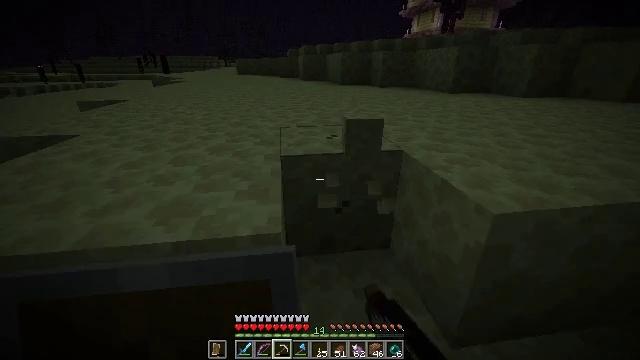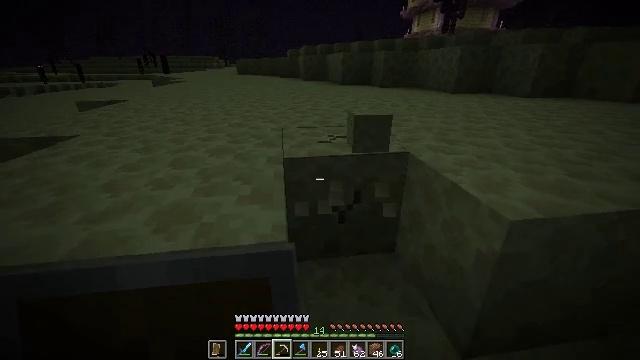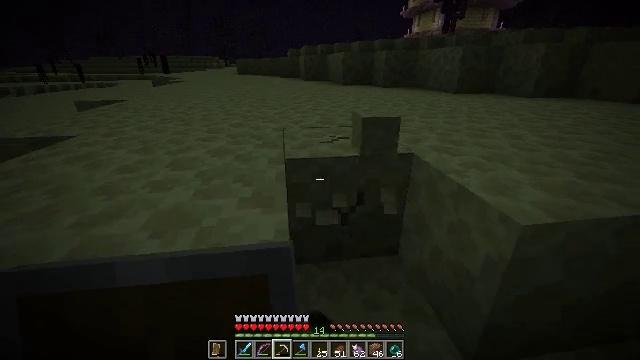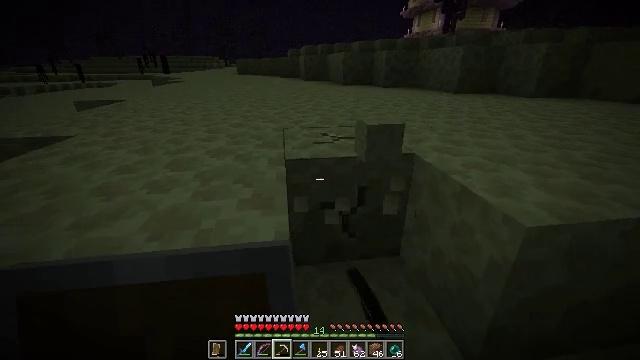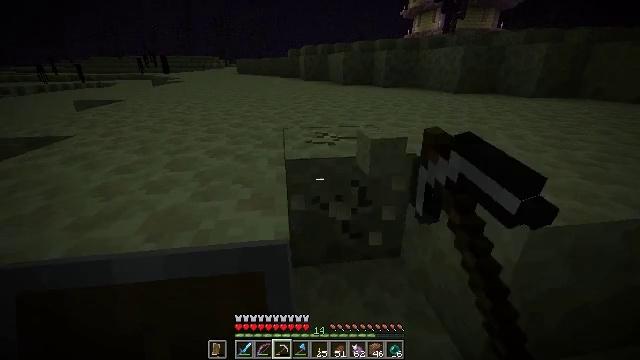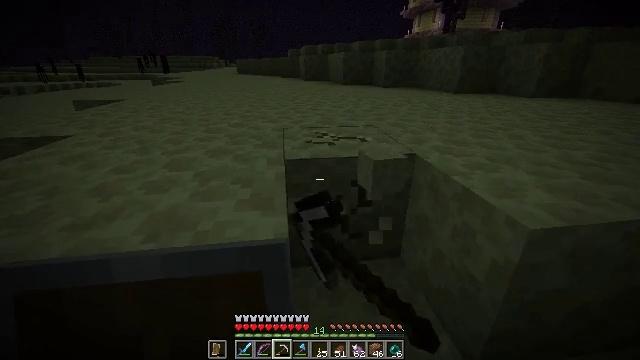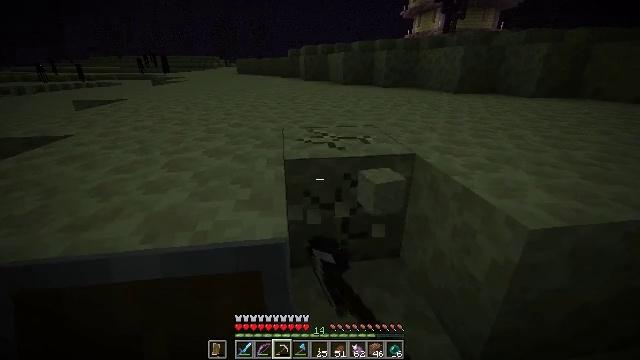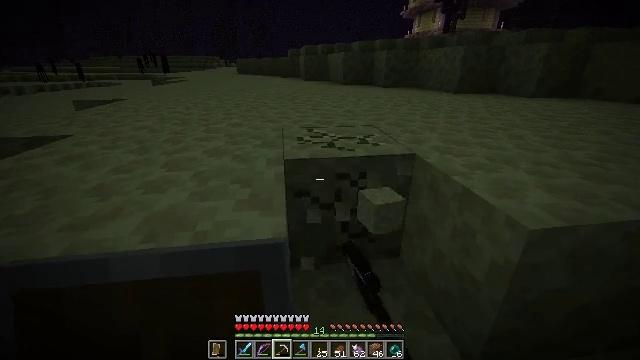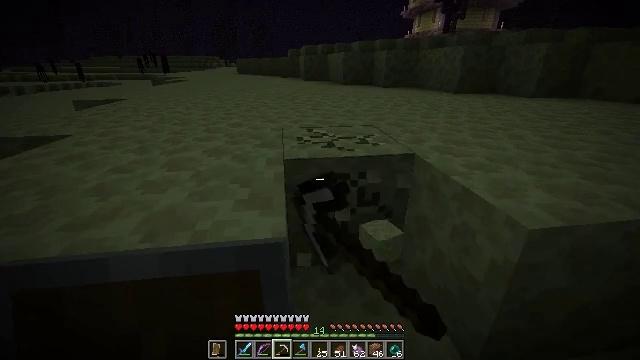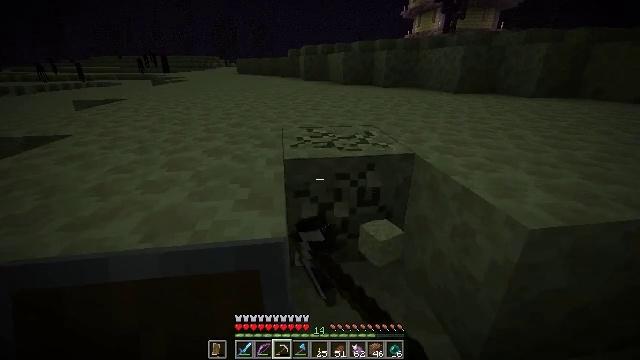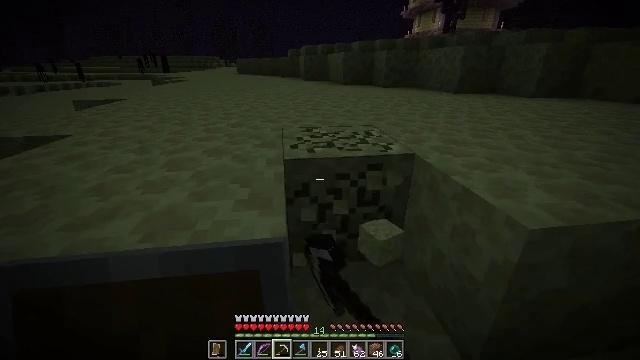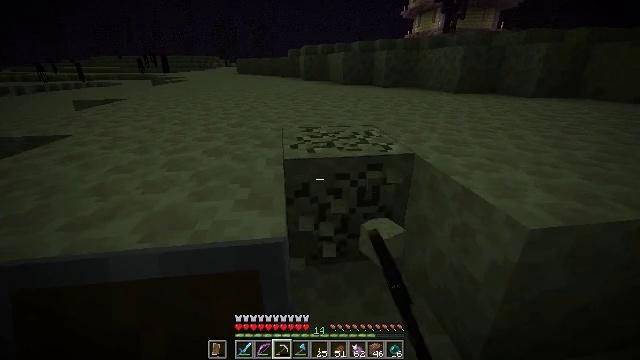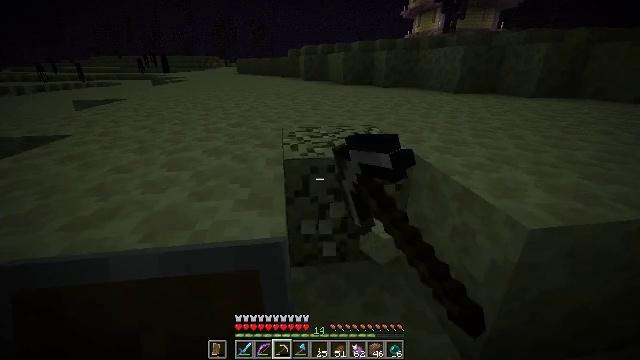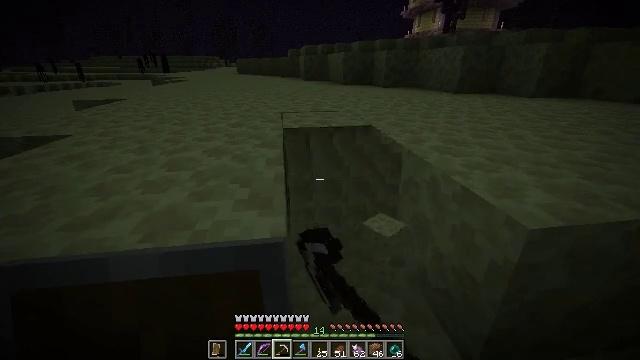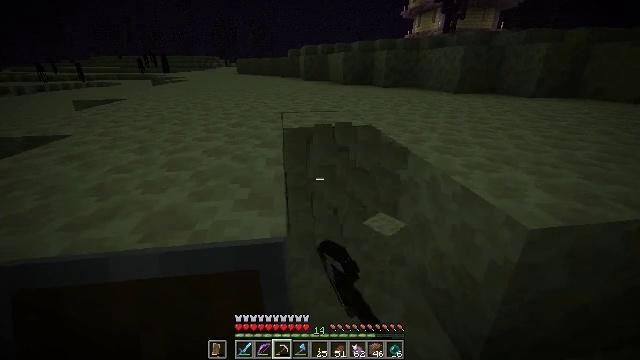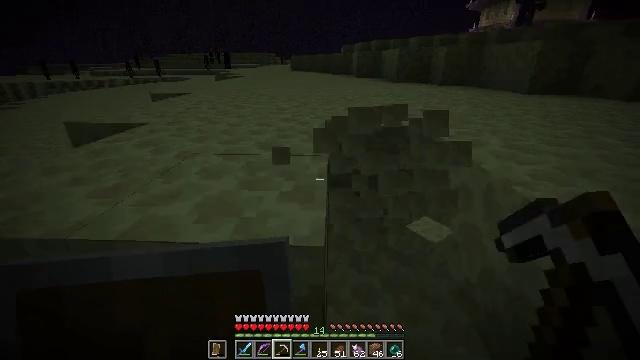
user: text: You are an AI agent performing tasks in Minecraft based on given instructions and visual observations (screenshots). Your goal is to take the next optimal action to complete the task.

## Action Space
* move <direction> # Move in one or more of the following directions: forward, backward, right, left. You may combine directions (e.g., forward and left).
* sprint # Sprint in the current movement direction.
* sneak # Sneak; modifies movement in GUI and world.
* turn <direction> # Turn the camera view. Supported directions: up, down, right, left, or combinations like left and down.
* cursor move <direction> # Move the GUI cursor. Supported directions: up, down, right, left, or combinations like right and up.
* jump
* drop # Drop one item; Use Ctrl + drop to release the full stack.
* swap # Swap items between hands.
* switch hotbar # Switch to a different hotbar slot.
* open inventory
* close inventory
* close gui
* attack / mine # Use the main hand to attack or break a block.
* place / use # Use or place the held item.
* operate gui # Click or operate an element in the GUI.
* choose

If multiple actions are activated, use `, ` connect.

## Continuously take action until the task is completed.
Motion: motion action
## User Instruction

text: Break some end stone blocks.
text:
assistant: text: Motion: attack / mine
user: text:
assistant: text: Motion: attack / mine
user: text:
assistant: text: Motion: attack / mine
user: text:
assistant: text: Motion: attack / mine
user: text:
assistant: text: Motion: attack / mine
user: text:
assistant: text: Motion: attack / mine
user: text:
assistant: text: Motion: attack / mine
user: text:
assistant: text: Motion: attack / mine
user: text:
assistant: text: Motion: attack / mine
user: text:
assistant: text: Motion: attack / mine
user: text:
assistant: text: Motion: attack / mine
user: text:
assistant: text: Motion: attack / mine
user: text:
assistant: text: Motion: attack / mine
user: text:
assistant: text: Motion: attack / mine
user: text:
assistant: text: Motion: turn left, attack / mine
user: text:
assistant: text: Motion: turn left and down, attack / mine
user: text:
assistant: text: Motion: move back and move left, turn left, attack / mine
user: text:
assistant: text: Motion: move back and move left, attack / mine
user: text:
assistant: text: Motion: move back and move left, turn right, attack / mine
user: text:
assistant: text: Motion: move back and move left, turn right and up, attack / mine
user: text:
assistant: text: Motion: turn right, attack / mine
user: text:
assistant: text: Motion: attack / mine
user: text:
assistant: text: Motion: attack / mine
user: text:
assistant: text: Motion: attack / mine
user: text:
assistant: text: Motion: attack / mine
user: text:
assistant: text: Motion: attack / mine
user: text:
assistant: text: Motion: attack / mine
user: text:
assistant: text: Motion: attack / mine
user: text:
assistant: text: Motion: attack / mine
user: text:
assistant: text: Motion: attack / mine